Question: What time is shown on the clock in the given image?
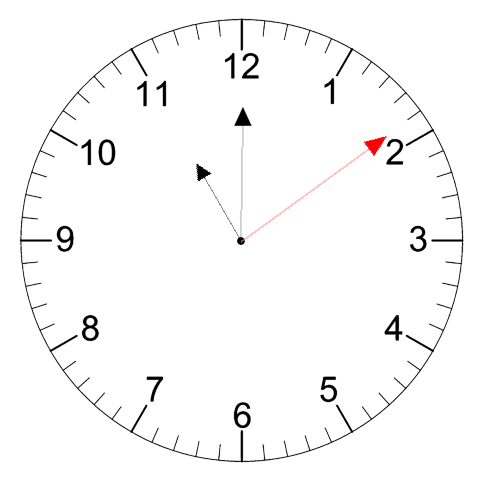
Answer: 11:00:09